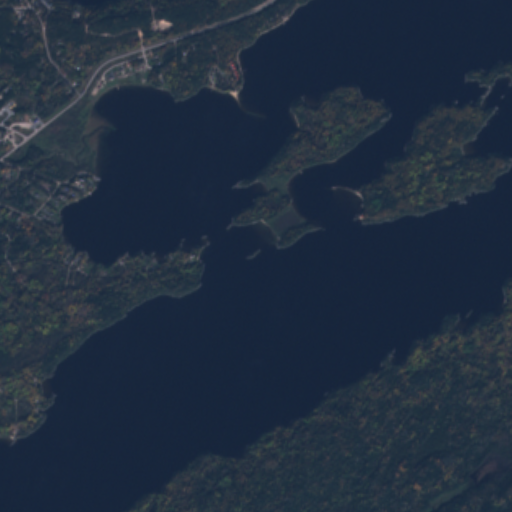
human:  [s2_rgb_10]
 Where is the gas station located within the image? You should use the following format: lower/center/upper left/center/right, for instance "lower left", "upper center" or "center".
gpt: The gas station is located in the upper left of the image.
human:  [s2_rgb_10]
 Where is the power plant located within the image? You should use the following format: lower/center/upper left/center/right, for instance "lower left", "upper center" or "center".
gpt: There is no power plant in the image.